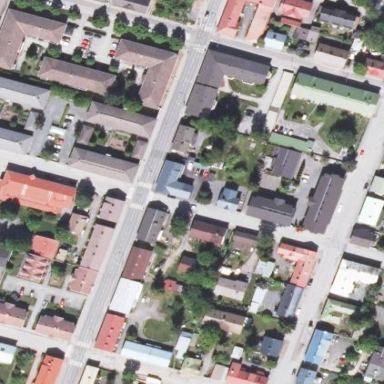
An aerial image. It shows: Residential area.